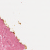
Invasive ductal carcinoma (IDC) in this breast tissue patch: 0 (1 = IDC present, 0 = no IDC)